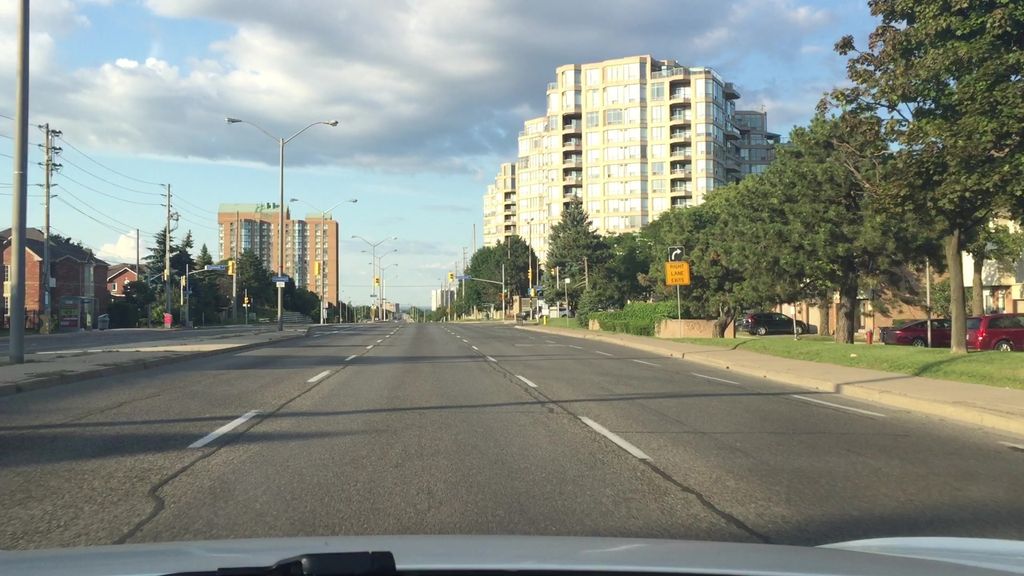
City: toronto